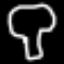
Label: mushroom